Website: crate-barrel
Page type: billing-address
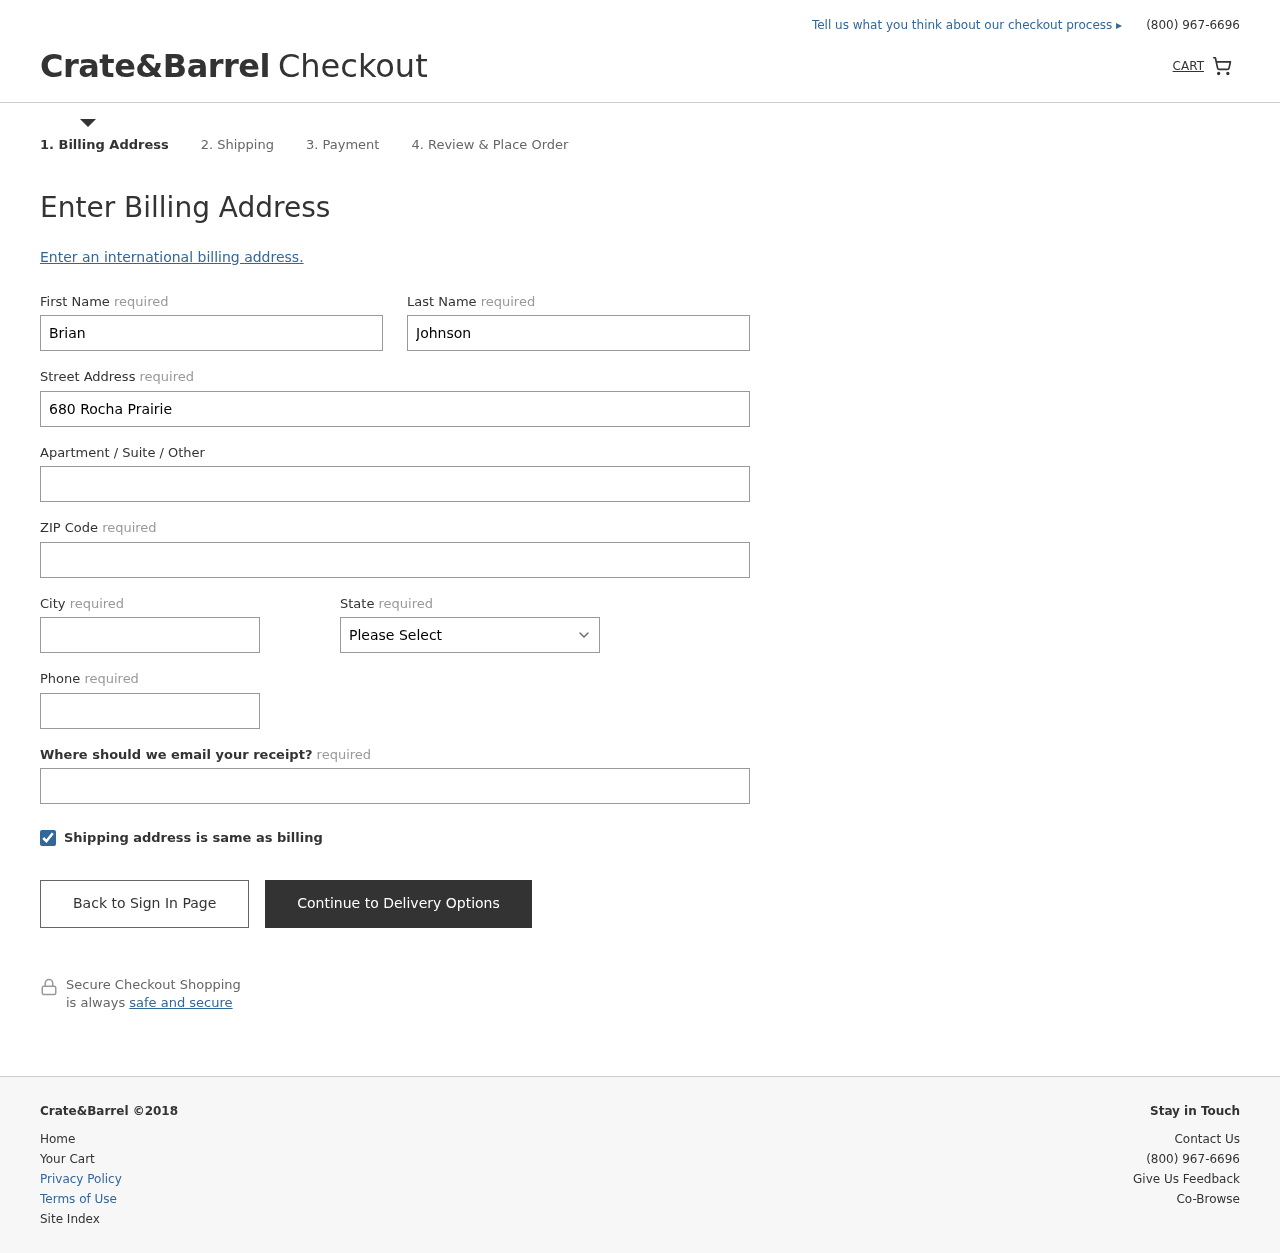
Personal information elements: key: PII_STATE
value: VI
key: PII_FIRSTNAME
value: Brian
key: PII_LASTNAME
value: Johnson
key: PII_STREET
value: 680 Rocha Prairie
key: PII_POSTCODE
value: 76948
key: PII_CITY
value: Morsebury
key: PII_PHONE
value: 4449151755
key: PII_EMAIL
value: brianjohnson@yahoo.com